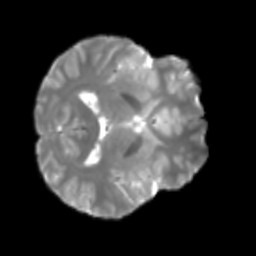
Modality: T2w
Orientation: axial
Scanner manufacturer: siemens
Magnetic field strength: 3 T
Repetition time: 4 s
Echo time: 0.0594 s